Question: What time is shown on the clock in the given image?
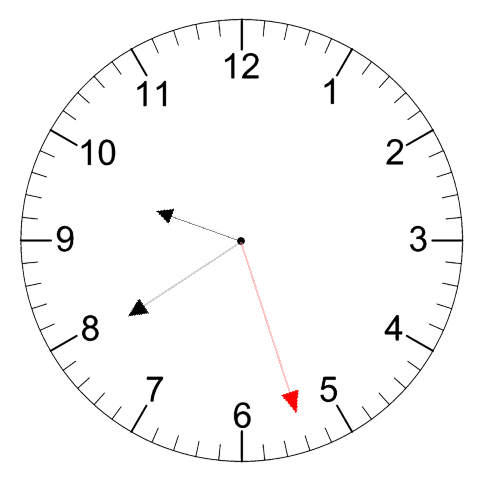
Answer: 09:39:27